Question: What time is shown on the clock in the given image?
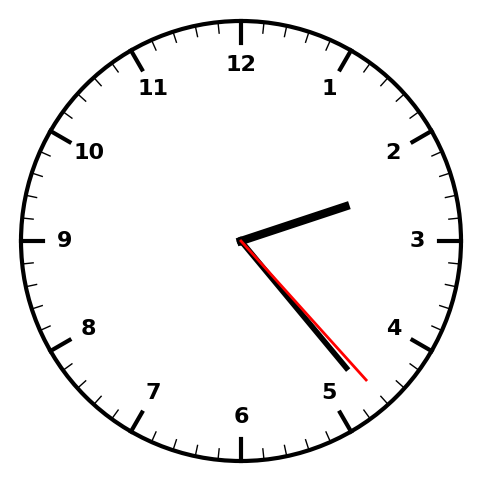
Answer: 02:23:23